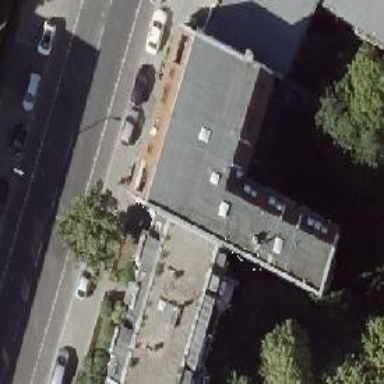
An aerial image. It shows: Residential building with distinctive double saltbox roof shape.